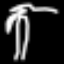
Label: palm tree